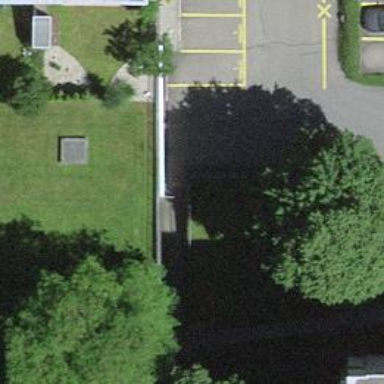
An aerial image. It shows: Parking entrance.